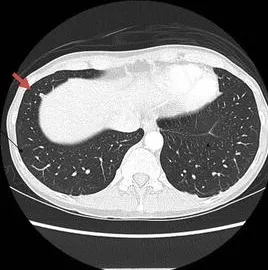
CT showing radiological response. Axial CT of the thorax and abdomen showing almost complete radiological response after histological subtype-specific chemotherapy. A small metastatic lesion measuring 5 x 6 mm. Arrow).
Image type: radiology (ct)